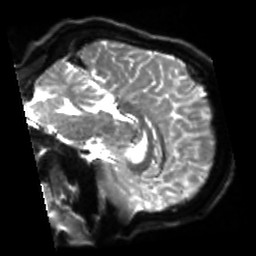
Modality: sbref
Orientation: sagittal
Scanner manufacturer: siemens
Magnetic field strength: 3 T
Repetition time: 4 s
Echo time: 0.0594 s